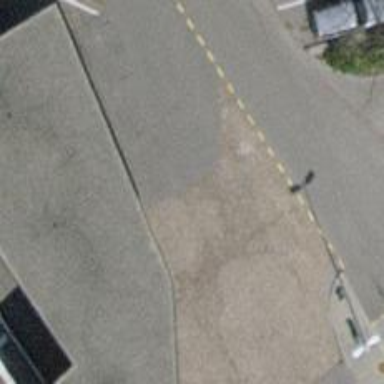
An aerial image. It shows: Bus stop with designated stop position for public transport.